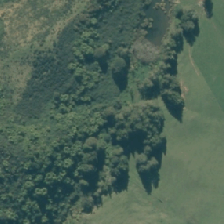
Land cover: broadleaved_indigenous_hardwood